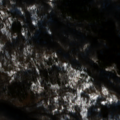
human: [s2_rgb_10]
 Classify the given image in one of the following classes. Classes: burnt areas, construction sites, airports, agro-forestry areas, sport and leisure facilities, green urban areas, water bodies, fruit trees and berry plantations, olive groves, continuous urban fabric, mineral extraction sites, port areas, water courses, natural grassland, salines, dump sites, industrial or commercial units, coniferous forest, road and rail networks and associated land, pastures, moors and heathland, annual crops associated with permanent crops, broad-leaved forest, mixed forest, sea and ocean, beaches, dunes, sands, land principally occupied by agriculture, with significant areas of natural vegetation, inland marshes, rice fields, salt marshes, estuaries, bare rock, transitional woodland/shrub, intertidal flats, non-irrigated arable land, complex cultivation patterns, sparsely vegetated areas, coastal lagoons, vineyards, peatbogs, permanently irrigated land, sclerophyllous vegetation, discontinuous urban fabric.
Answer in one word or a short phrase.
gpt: land principally occupied by agriculture, with significant areas of natural vegetation, broad-leaved forest, coniferous forest, transitional woodland/shrub